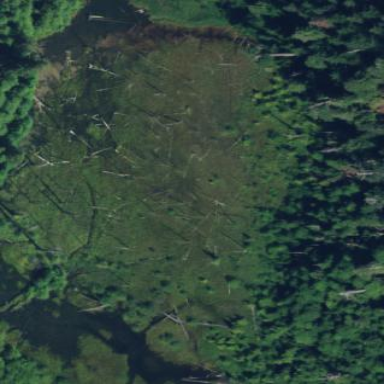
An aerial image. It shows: Marshy wetland area.